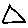
Label: triangle